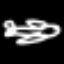
Label: airplane